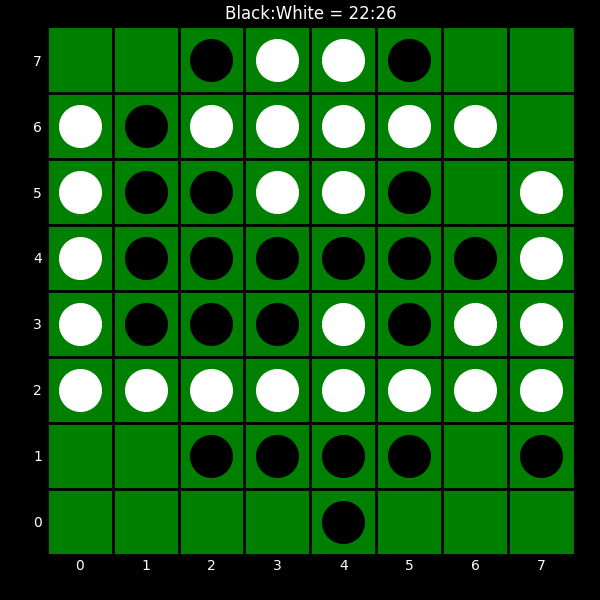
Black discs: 22
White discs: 26